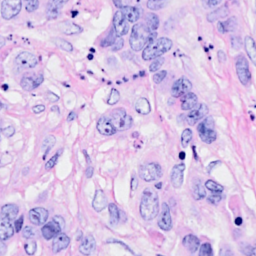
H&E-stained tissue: Breast